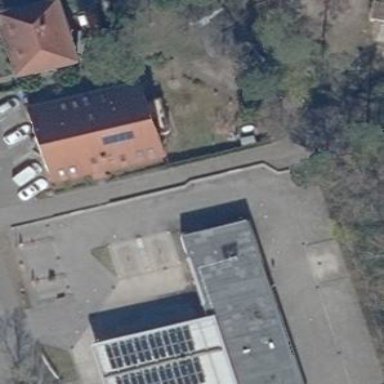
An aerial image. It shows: Building that serves as fuel station.